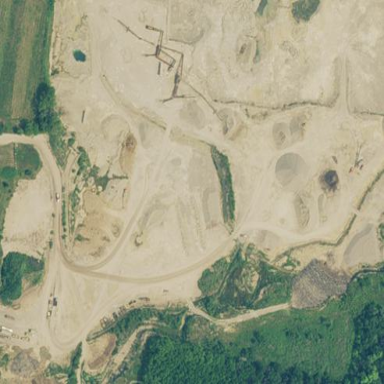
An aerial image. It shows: Quarry used for extracting gravel and sand resources.